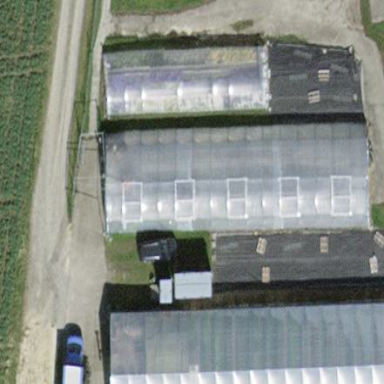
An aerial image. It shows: Greenhouse.